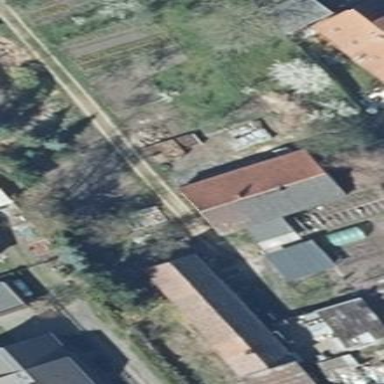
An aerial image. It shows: Simple house.